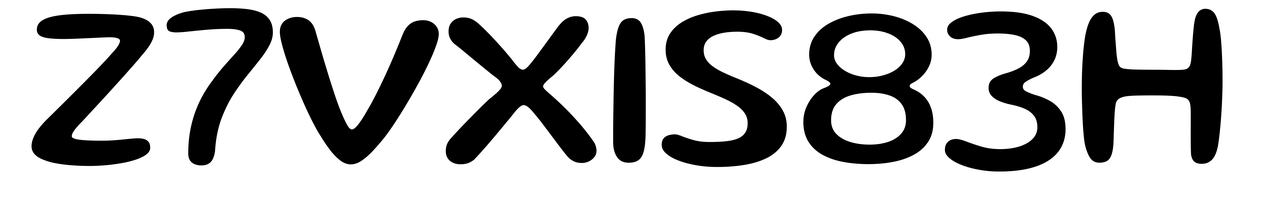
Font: Gluten_Regular